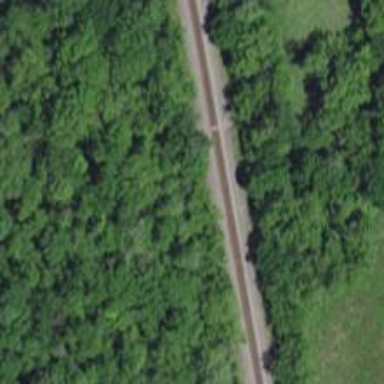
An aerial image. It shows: Abandoned railway.